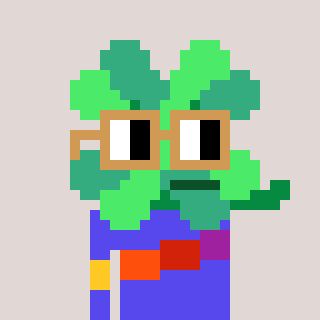
a pixel art character with square brown glasses, a clover-shaped head and a computerblue-colored body on a warm background